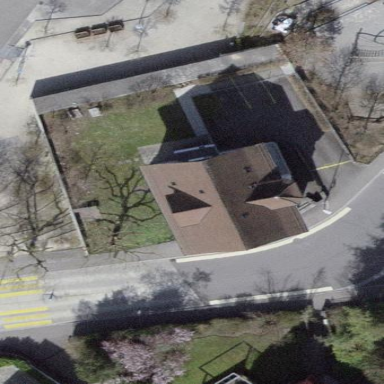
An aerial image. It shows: School building.